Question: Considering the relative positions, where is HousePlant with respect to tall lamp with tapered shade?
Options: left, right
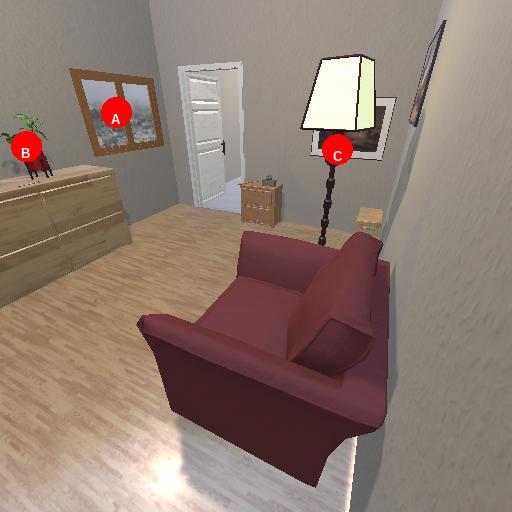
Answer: left